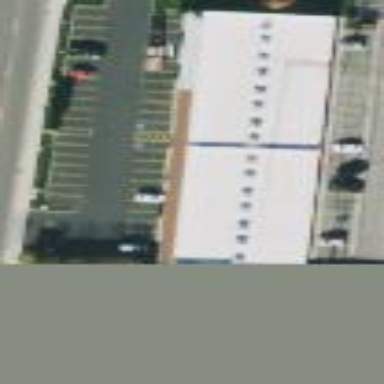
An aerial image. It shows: Retail area.